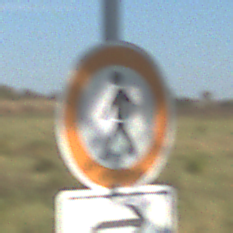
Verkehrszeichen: VerbotFussgaenger
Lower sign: RichtungsangabeDurchPfeile5
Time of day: MorningAfternoon
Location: Outdoor (Nature)
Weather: Clear
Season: Autumn
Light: Natural